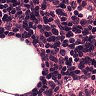
Metastatic tissue present: no